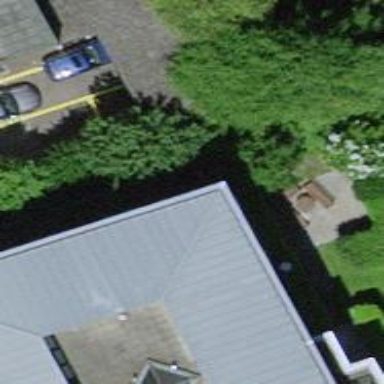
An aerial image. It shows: Parking entrance.